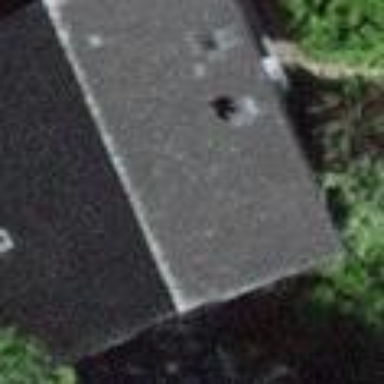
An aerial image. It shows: Garage building.